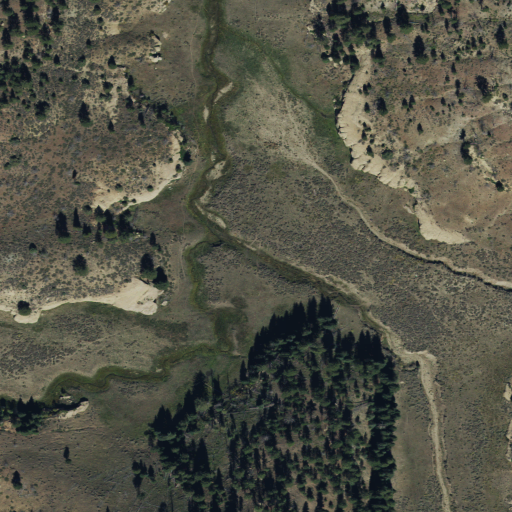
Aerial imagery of valley in Utah named Harmes Canyon containing evergreen forest, shrub, and woody wetlands